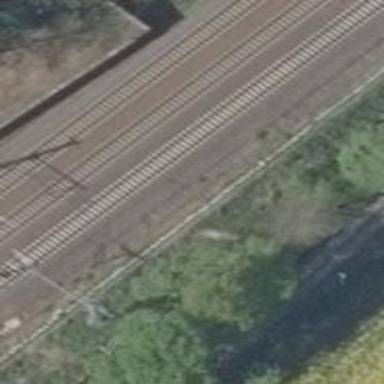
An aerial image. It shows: Disused railway spur.